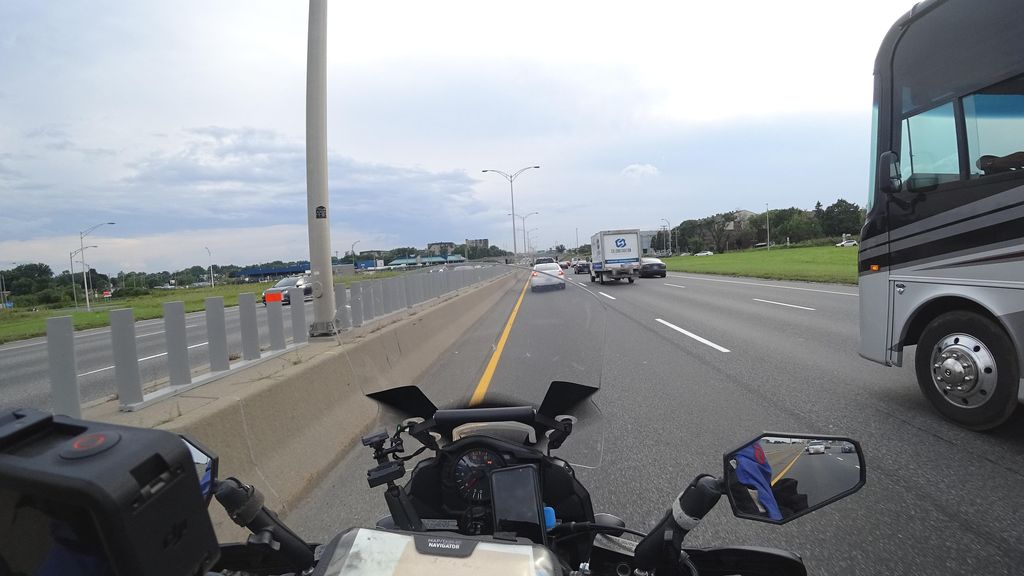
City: quebec_city